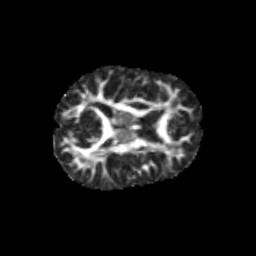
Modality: FA
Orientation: axial
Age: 14
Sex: female
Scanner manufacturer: siemens
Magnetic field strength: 3 T
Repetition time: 3.8 s
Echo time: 0.07 s